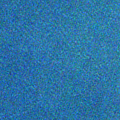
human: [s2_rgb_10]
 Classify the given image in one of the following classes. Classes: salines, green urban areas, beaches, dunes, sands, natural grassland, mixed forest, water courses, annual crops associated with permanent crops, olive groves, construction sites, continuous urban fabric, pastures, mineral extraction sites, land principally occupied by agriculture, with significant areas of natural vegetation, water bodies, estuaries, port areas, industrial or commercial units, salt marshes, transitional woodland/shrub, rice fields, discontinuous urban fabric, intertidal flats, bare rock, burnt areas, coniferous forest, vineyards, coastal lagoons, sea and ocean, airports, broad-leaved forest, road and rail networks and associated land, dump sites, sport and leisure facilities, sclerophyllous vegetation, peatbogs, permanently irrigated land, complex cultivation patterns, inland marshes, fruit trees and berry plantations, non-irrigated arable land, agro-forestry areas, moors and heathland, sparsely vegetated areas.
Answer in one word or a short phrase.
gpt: sea and ocean